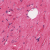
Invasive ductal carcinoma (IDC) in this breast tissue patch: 0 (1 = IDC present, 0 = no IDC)